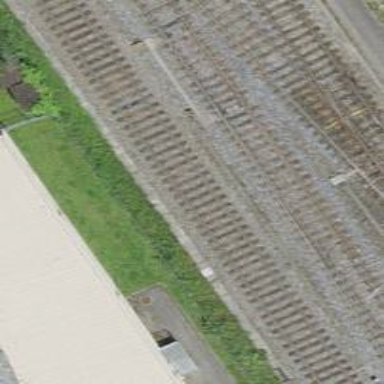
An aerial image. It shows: Railway switch.